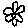
Label: flower